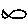
Label: fish